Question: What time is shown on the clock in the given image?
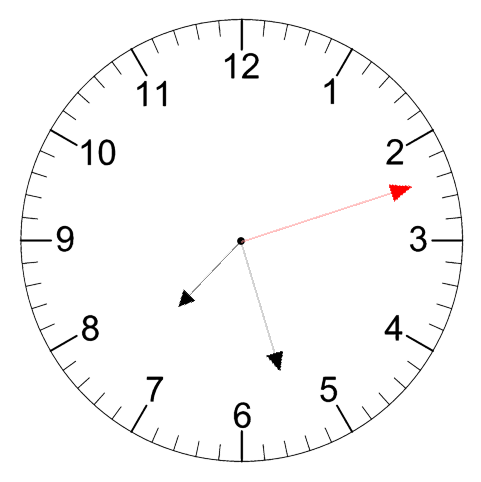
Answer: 07:27:12